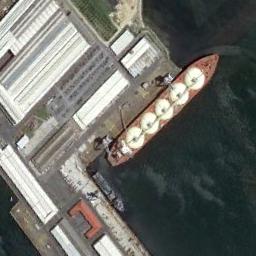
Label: ship